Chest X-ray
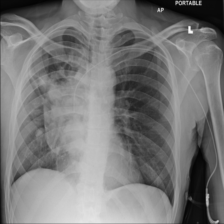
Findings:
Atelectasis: negative
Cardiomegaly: negative
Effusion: negative
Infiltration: negative
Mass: positive
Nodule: negative
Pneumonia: negative
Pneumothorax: negative
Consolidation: negative
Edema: negative
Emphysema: negative
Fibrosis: negative
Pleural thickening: negative
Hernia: negative